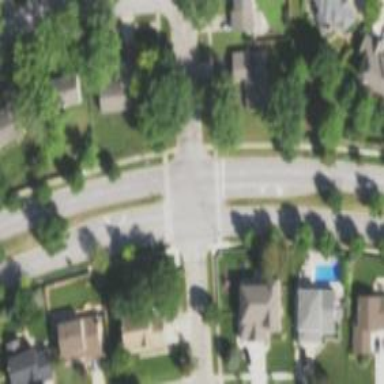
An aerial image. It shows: Stop road.